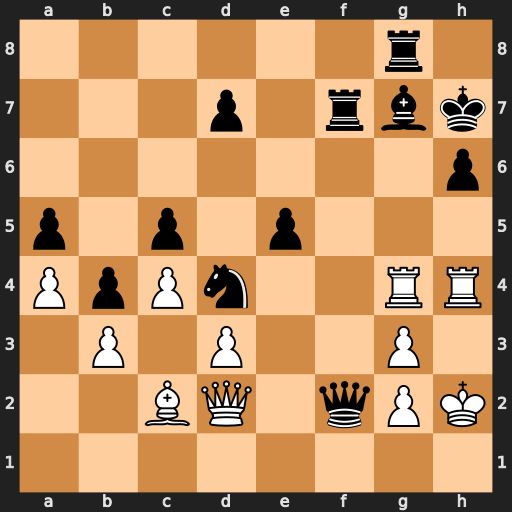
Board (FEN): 6r1/3p1rbk/7p/p1p1p3/PpPn2RR/1P1P2P1/2BQ1qPK/8
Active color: w
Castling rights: -
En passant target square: -
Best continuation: Rxg7+ Rgxg7 Qxh6+ Kg8 Qh8#